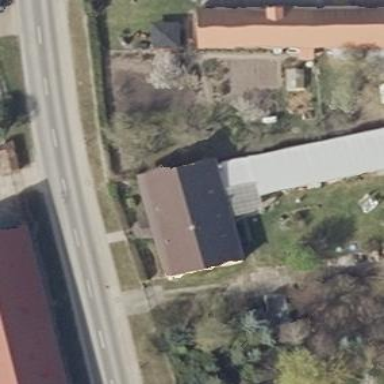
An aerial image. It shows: House with gabled roof oriented along the building.